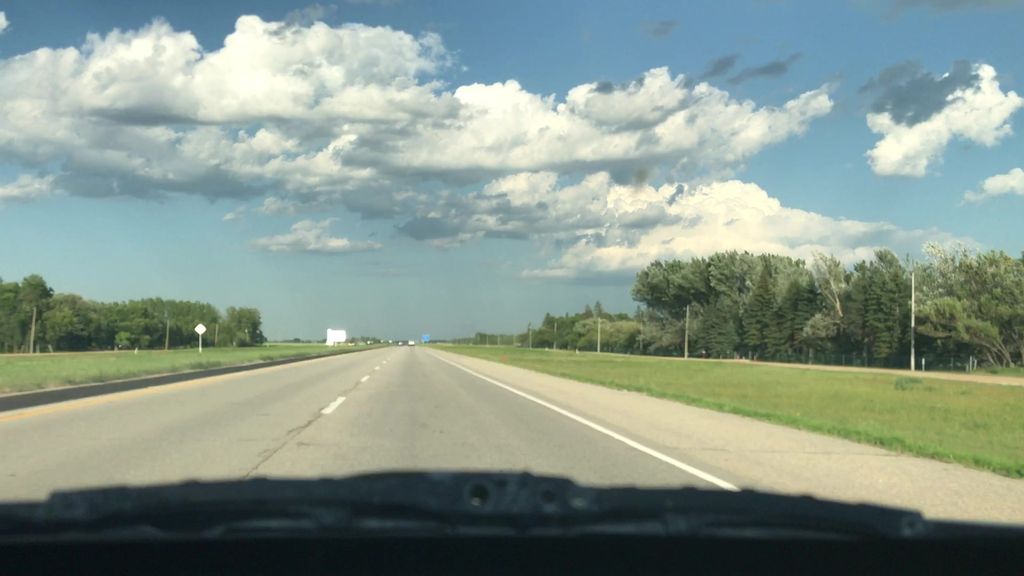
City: winnipeg